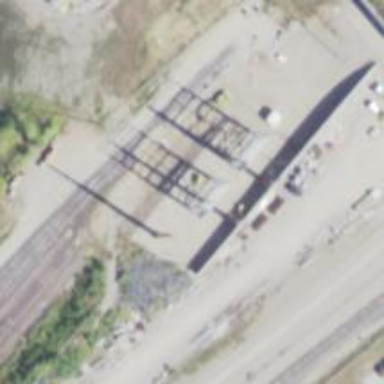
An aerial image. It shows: Railway siding for service.